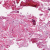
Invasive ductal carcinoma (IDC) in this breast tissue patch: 0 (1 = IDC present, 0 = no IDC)